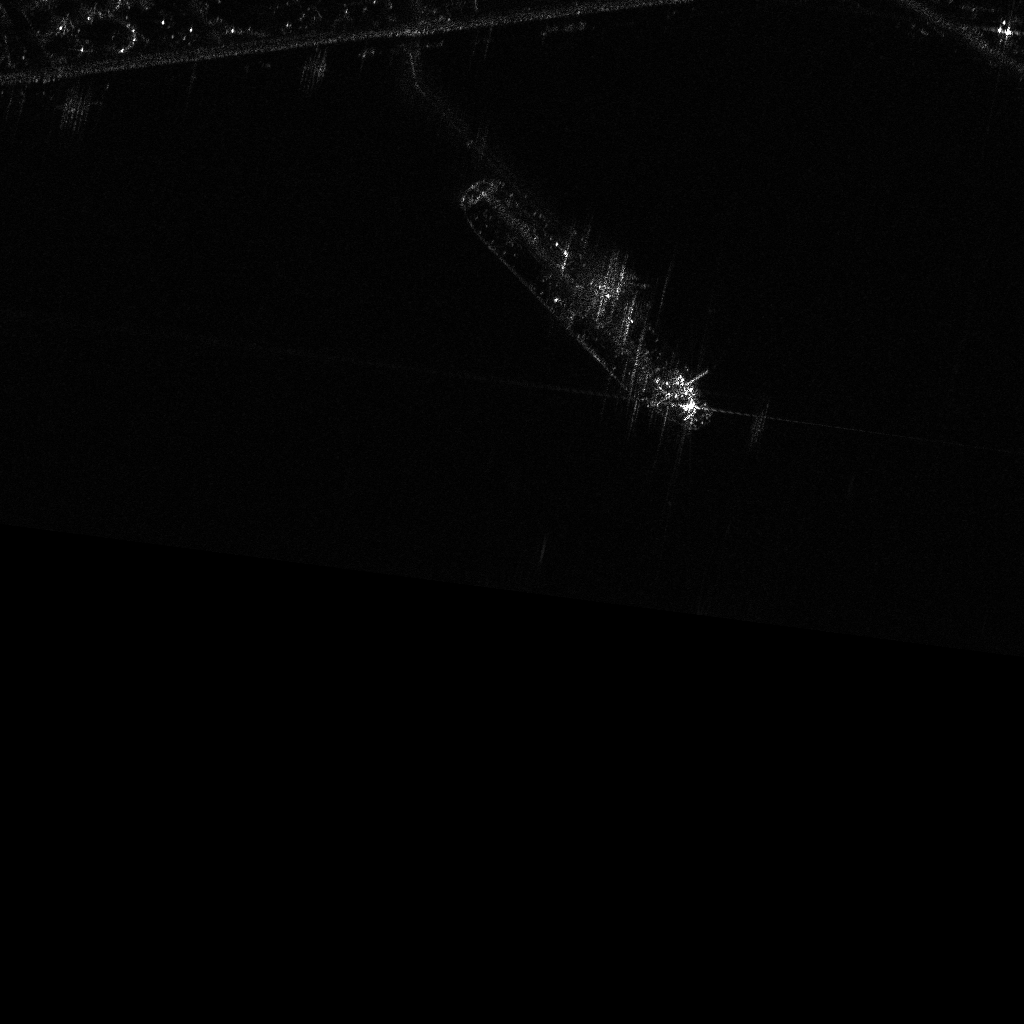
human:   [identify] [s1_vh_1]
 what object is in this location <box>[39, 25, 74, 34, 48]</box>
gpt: <ref>1 large dredger at the center</ref>